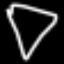
Label: diamond